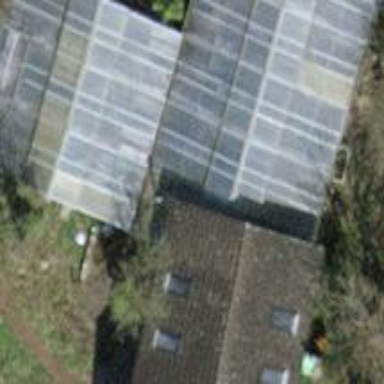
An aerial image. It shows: Greenhouse.